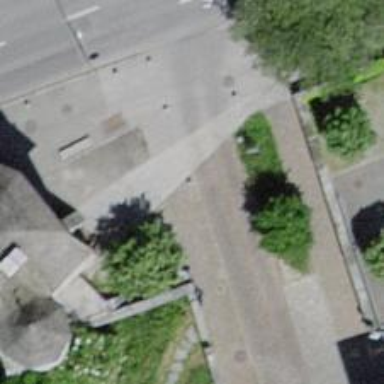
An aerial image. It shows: Footway with pavements on both sides. The surface of the footway is made of sett.